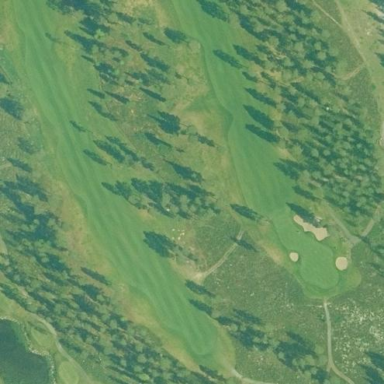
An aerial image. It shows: Grassy area designated as golf fairway.